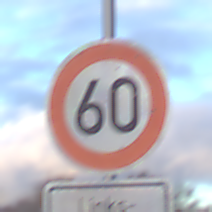
Verkehrszeichen: Geschwindigkeit60
Zusatzzeichen unten: HinweiseAufGefahrenDurchVerbaleAngabe9
Umgebung: Outdoor, Suburban
Tageszeit: SunriseSunset
Wetter: PartlyCloudy
Licht: Natural
Jahreszeit: NotSpecified
Kontrast: LowContrast